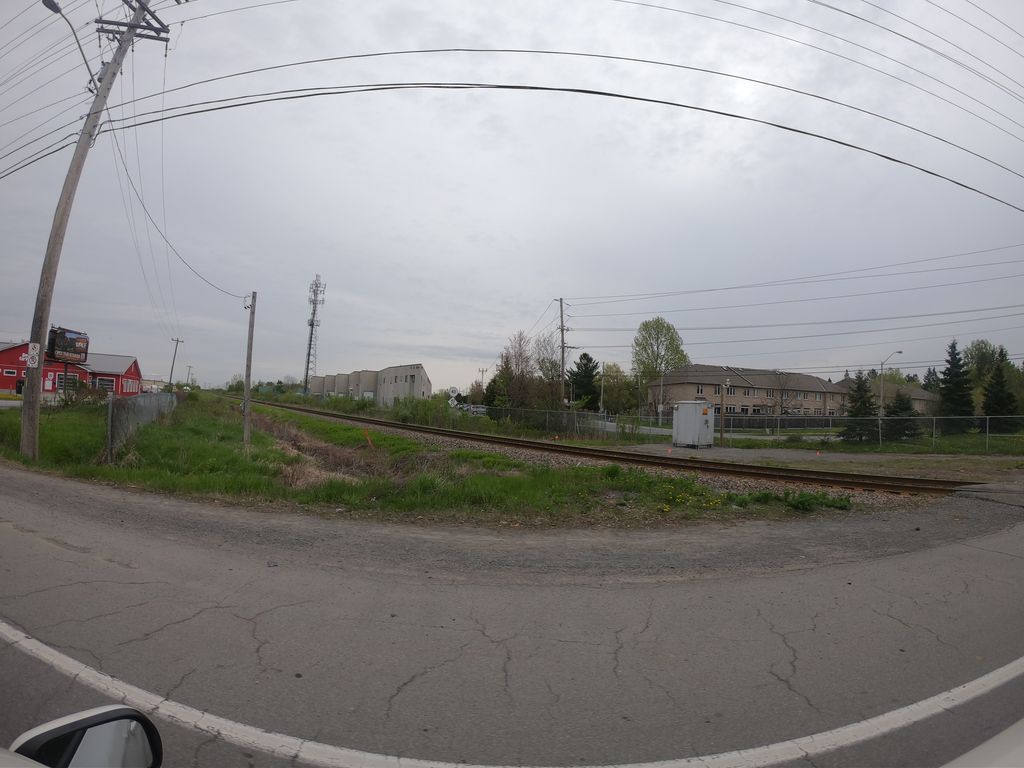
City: ottawa-gatineau